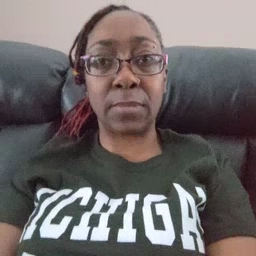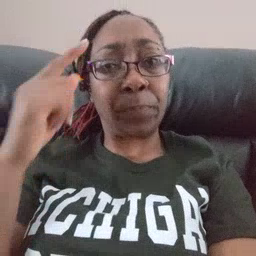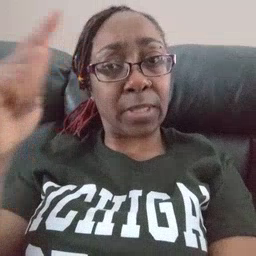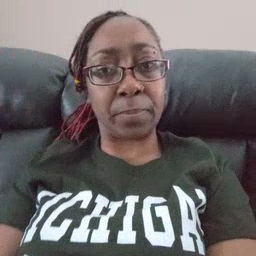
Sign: penny